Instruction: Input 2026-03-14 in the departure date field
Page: home
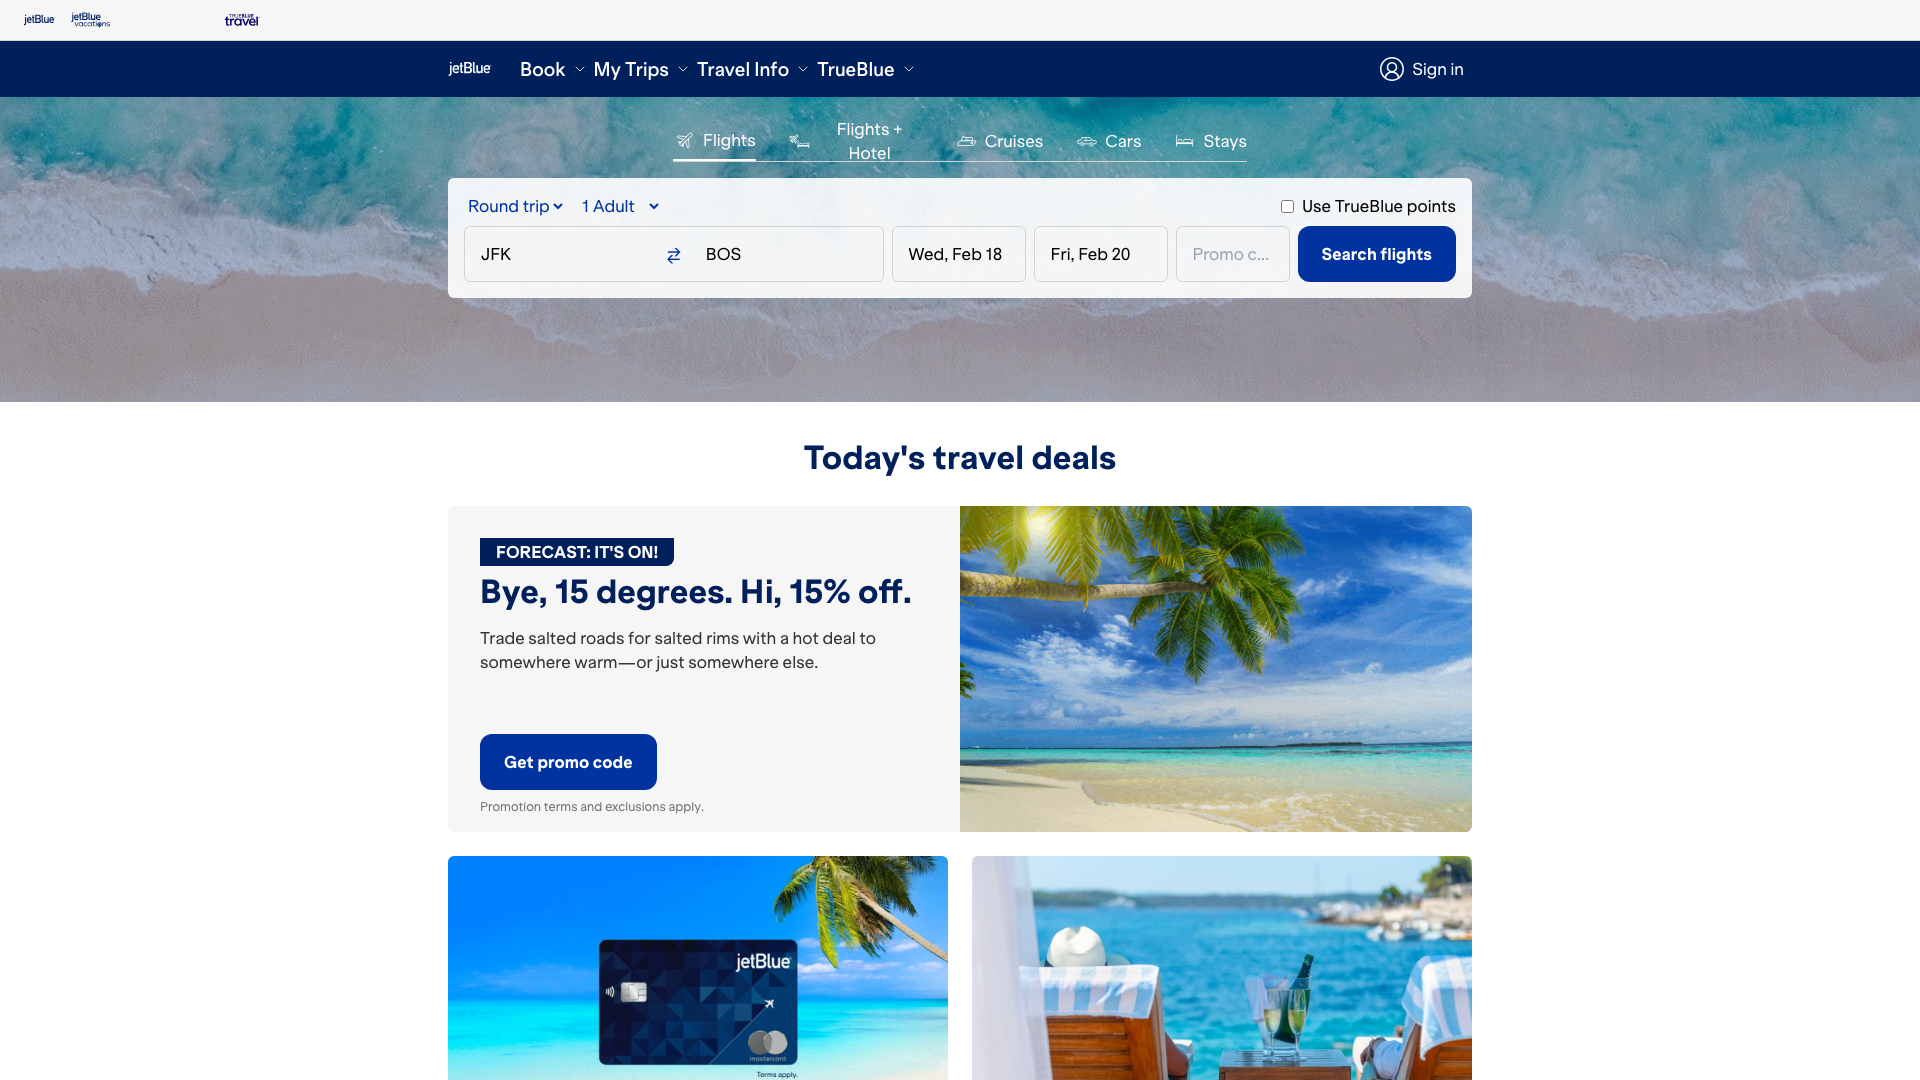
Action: type